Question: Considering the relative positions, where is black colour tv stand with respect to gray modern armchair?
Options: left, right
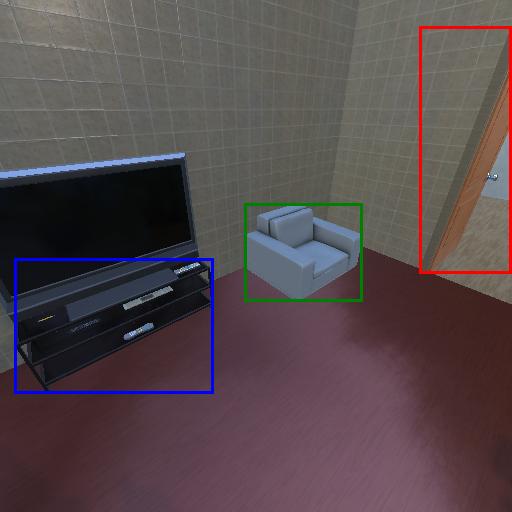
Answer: left